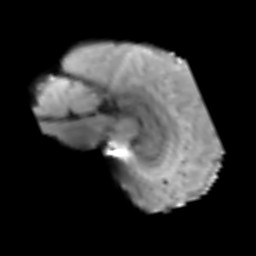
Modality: T2w
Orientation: sagittal
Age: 56
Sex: male
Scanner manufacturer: siemens
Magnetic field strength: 3 T
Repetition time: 3.2 s
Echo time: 0.081 s